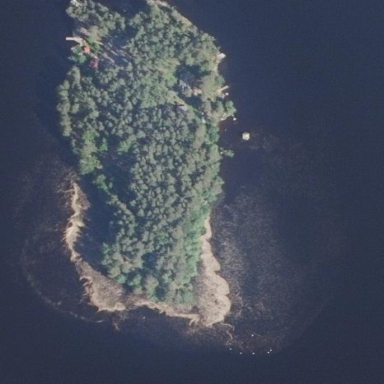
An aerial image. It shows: Islet surrounded by woodland.